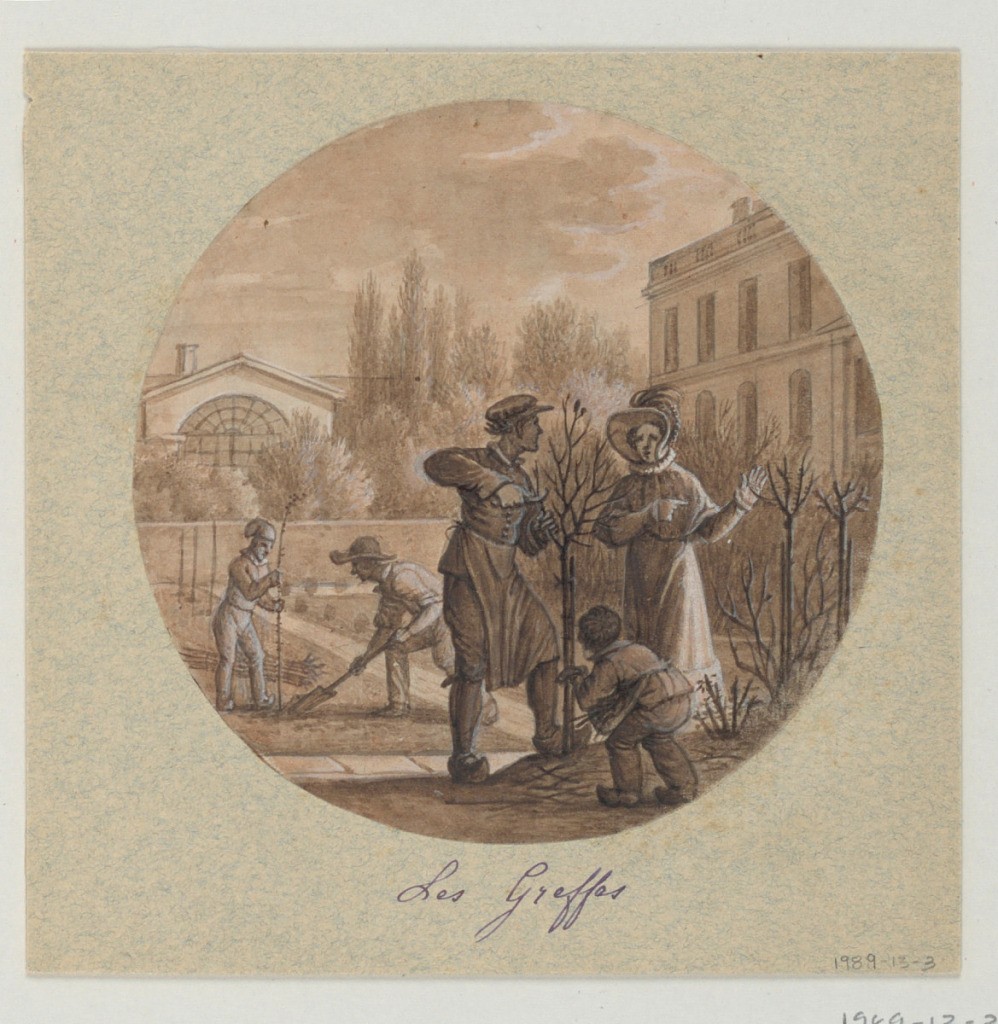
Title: Design for a Painted Porcelain Plate, Les Greffes (Grafts) from the Service de la Culture des Fleurs (Flower Cultivation Service)
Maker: Jean Charles Develly, French, 1783 - 1849
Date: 1821–24
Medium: Pen and brown, black ink, brush and brown, black wash, white gouache, red crayon, graphite on tan paper mounted on blue-gray paper
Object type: Drawing
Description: Design for a painted porcelain plate, rondel. Scene in garden behind a grand house, right middleground.  The lady of the house, center foreground, discusses the grafting of bushes with the gardener.  A small child plays, right foreground.  Two figures of gardener's assistants in left middleground; one holds the sapling while the other fills dirt around its roots.  An orangerie, left background, amidst trees and bushes, appears behind a low garden wall.